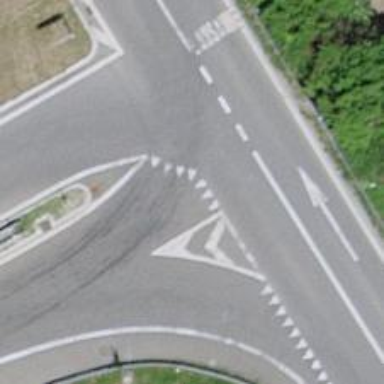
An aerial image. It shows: Road with "give way" sign.